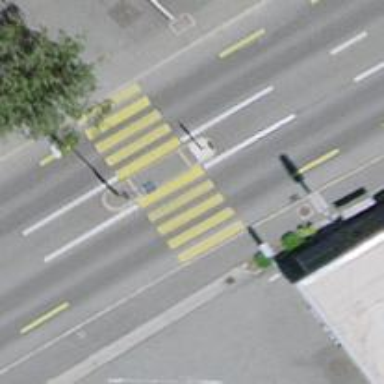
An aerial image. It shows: Marked zebra crossing with island. The crossing is uncontrolled.